Question: I'm trying my hands with Flat UI. So I'm going through their site to understand how their page uses flat ui. Here I'm not able to trace the width of the login form. Anybody knows how the width of the login form is that much? <URL>

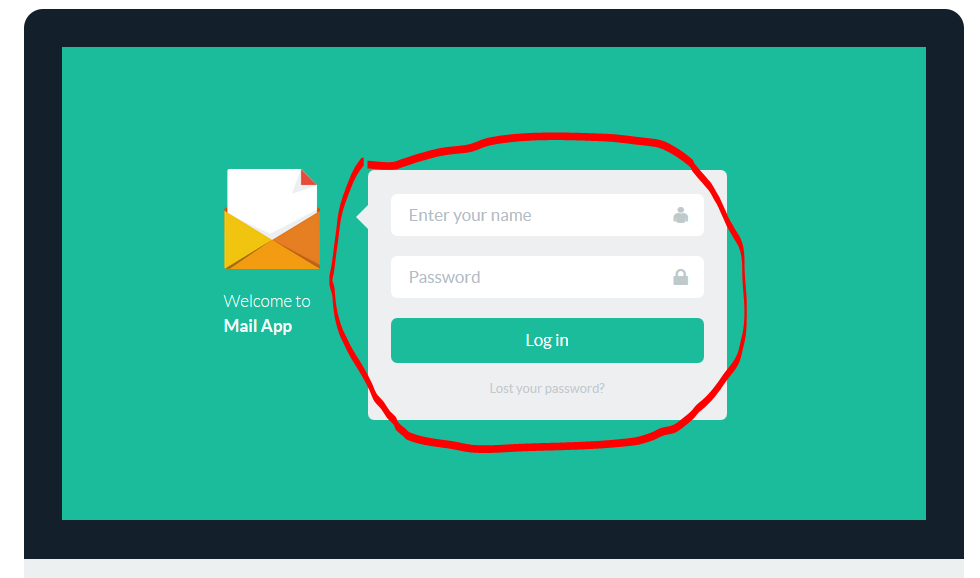
Answer: The width of the 'login-form' is controlled by padding applied to its parent 'login-screen' container.
The original padding for the '.login-screen' class is '123px 199px 33px 306px'. If you change it to something like '123px 33px 33px 306px', you'll see that box grow horizontally to the right.

Likewise, if you change the left padding value, the box will grow horizontally to the left. Of course, it will also cover up the "Welcome" icon, so you'll need to reposition that, too. Its position is set to 'absolute', governed by pixel values specified for the 'left' and 'top' properties.
Do note that a browser-based CSS inspector is extremely useful for figuring things like this out. All major browsers that I'm aware of include such utilities out-of-the-box. Just play around with the styles until you get the effect you want, then go back and figure out what you just did using your knowledge of CSS.